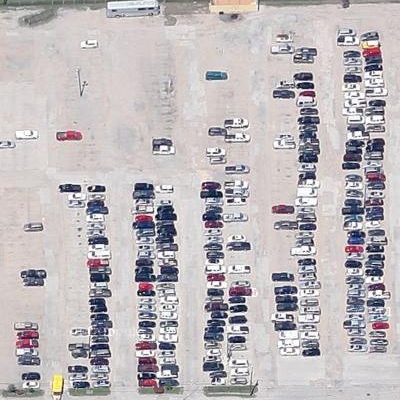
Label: Parking